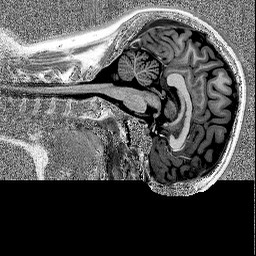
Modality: MP2RAGE
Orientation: sagittal
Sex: female